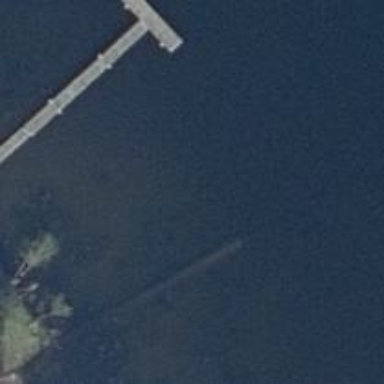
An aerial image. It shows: Man-made pier.